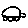
Label: car